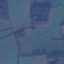
Land use / land cover class: Pasture